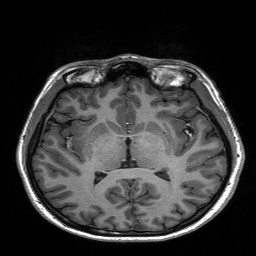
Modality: T1w
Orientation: coronal
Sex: female
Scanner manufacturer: siemens
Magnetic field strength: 3 T
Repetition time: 2.3 s
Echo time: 0.00197 s